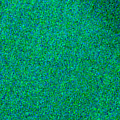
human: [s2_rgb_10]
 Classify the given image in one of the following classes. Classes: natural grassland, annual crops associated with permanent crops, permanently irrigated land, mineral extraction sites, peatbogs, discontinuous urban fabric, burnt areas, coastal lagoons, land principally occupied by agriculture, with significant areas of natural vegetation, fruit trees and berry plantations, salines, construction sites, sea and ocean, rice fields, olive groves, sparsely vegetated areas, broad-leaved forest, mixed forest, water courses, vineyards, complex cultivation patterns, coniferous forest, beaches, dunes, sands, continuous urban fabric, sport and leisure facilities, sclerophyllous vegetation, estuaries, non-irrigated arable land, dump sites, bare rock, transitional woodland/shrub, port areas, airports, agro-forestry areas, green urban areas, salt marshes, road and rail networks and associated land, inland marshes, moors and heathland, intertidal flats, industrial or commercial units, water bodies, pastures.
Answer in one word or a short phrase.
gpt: sea and ocean